Question: Not entirely sure why one works and the other does not. Could someone please explain this? I'm new to JavaScript. I've been reading <URL> so far.
'''
ENTRANCE_APP._fSettings = function(){
var data = new StorageObject('settings');
/** The selected camera index. **/
var cameraIndex = data.getValue('cameraIndex','0');
this.setCameraIndex = function(index) {cameraIndex = index;};
this.getCameraIndex = function() {return cameraIndex;};
};
ENTRANCE_APP.settings = new ENTRANCE_APP._fSettings();
'''
'''
ENTRANCE_APP.settings = new function(){
var data = new StorageObject('settings');
/** The selected camera index. **/
var cameraIndex = data.getValue('cameraIndex','0');
this.setCameraIndex = function(index) {cameraIndex = index;};
this.getCameraIndex = function() {return cameraIndex;};
};
'''

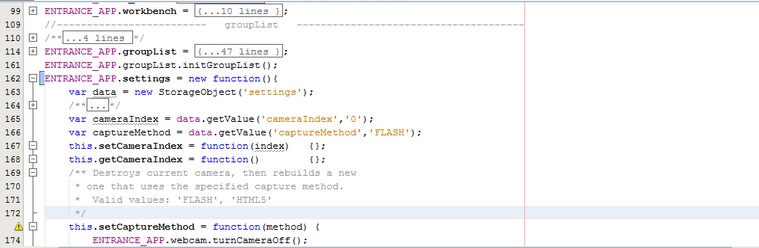
Answer: Try treating it as an <URL> like this:
'''
ENTRANCE_APP.settings = new (function(){
var data = new StorageObject('settings');
/** The selected camera index. **/
var cameraIndex = data.getValue('cameraIndex','0');
this.setCameraIndex = function(index) {cameraIndex = index;};
this.getCameraIndex = function() {return cameraIndex;};
})();
'''
Notice the parentheses surrounding the function to create a function expression and the parentheses after it to invoke the function.